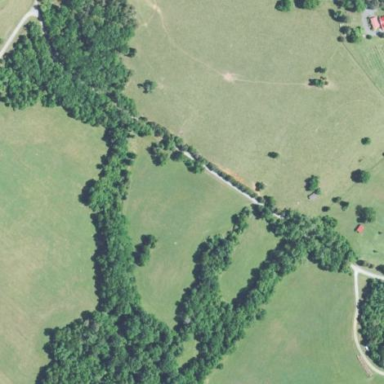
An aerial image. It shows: Farm boundary.